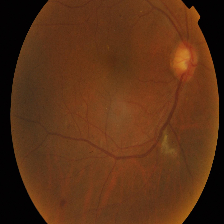
Diabetic retinopathy grade: Proliferative DR